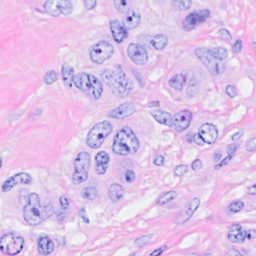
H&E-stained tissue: Breast